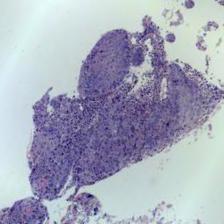
Diagnosis: OSCC